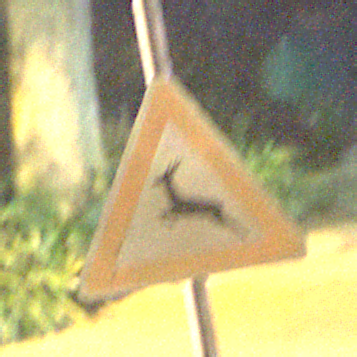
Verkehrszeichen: WildwechselRechts
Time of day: Night
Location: Outdoor (Suburban)
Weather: PartlyCloudy
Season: NotSpecified
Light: Artificial